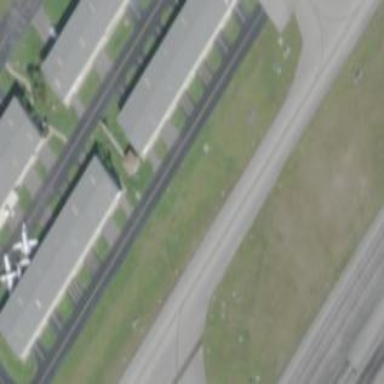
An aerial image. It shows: Hangar at the airport.